Field crop: tomato
Growth stage: 2
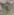
Species: solanum